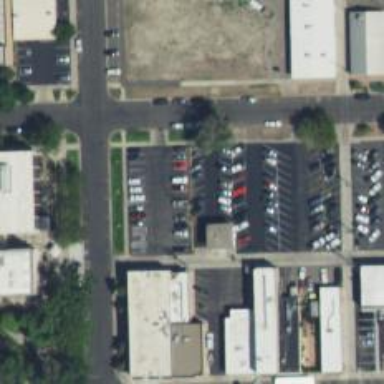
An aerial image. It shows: Parking space.